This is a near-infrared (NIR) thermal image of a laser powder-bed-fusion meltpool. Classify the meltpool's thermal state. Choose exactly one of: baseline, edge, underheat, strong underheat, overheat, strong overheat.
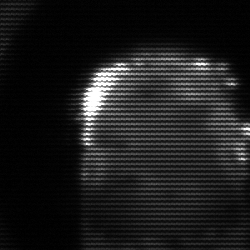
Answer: baseline